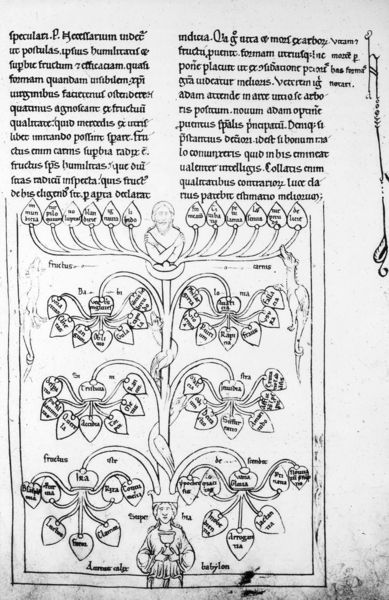
Titel: Speculum virginum; aus Zisterzienserkloster Igny in Frankreich
Institution: Berlin, Deutsche Staatsbibliothek
Schlagwörter: baum, blätter, kopf, mann, vogel, weiß, äste, frau, schwarz, zeichnung, tier, tiere, bart, haupt, mensch, ast, stamm, vögel, figur, kelch, familie, blatt, pflanze, krone, engel, schrift, papier, spalten, könig, tafel, foto, tusche, buch, wurzel, druck, seite, text, zeitung, buchstaben, namen, ranke, buchdruck, buchseite, christus, handschrift, wachsen, latein, schirft, buchmalerei, spalte, stammbaum, genealogie, wurzel jesse, manuskript, schwazr, vorfahren, illumination, abstammung, ahnentafel, zweispaltig, blattt, ahne, 1200, kroner, nachkommen